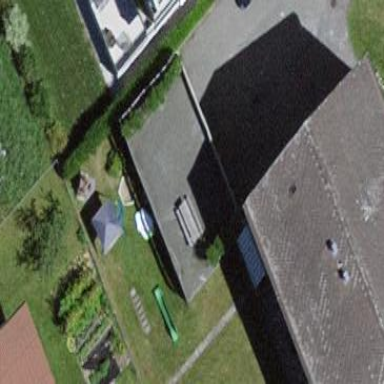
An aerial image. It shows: View of roof of building.